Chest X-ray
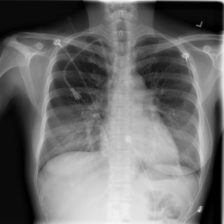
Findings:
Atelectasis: negative
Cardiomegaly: negative
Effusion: negative
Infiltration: negative
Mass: negative
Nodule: negative
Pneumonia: negative
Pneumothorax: negative
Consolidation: negative
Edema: negative
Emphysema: negative
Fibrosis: negative
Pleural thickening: negative
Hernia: negative